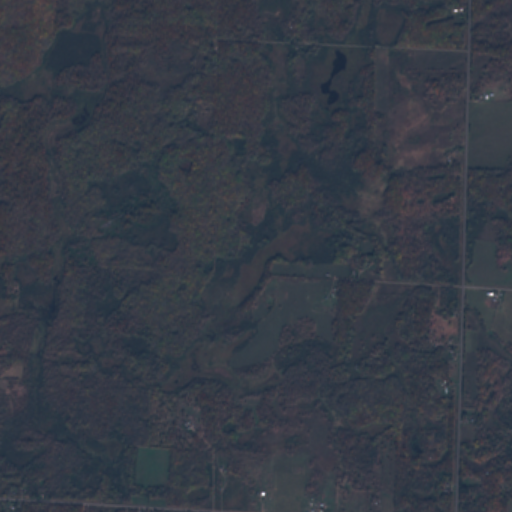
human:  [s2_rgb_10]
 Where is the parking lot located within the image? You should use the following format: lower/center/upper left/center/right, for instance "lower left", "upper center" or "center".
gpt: The parking lot is located in the upper center of the image.
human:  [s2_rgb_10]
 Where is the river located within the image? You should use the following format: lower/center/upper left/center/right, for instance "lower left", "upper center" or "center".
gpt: The river is located in the right of the image.
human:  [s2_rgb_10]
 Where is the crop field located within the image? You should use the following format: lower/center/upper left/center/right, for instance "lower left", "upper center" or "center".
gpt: There is no crop field in the image.